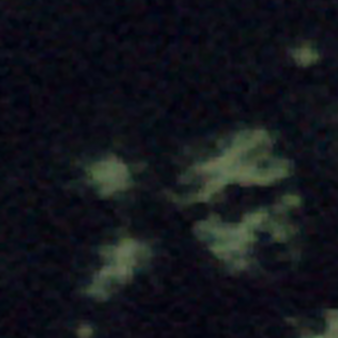
Label: other